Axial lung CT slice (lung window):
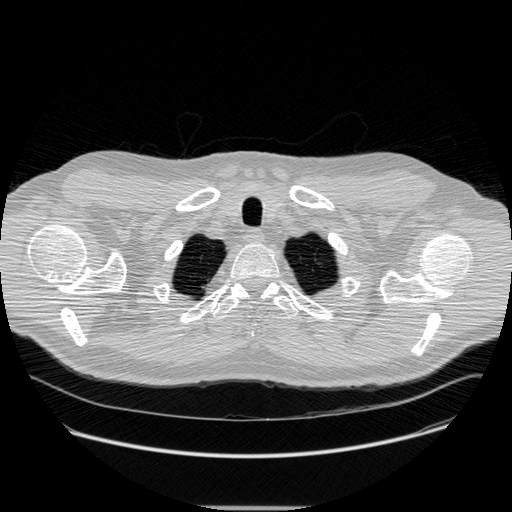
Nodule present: no